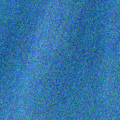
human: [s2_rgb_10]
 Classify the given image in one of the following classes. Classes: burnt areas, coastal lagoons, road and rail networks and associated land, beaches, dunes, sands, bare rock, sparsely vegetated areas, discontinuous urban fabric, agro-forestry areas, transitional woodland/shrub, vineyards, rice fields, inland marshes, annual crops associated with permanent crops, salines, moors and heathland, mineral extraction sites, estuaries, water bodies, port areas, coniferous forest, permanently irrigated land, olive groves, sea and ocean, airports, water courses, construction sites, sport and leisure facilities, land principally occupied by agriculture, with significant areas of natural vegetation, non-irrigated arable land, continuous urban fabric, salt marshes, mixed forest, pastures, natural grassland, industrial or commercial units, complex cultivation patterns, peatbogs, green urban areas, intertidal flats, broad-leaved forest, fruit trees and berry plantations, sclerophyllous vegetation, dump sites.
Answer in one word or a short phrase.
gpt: sea and ocean